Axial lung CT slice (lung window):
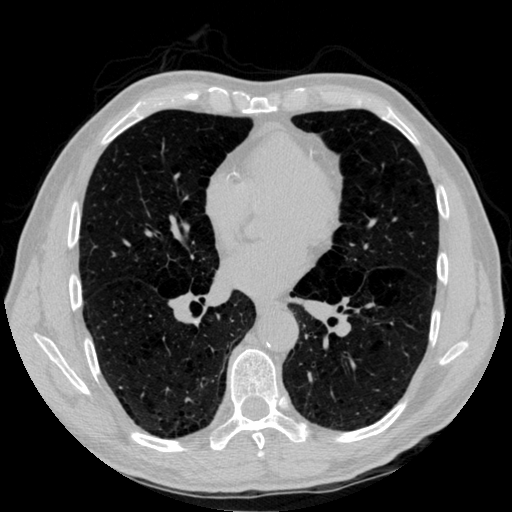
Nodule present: no